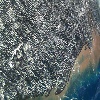
Label: land